Interaction volume radius: 5 \u00c5
Interaction volume height: 35 \u00c5
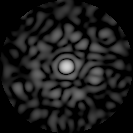
Disorder parameter: 0.8479